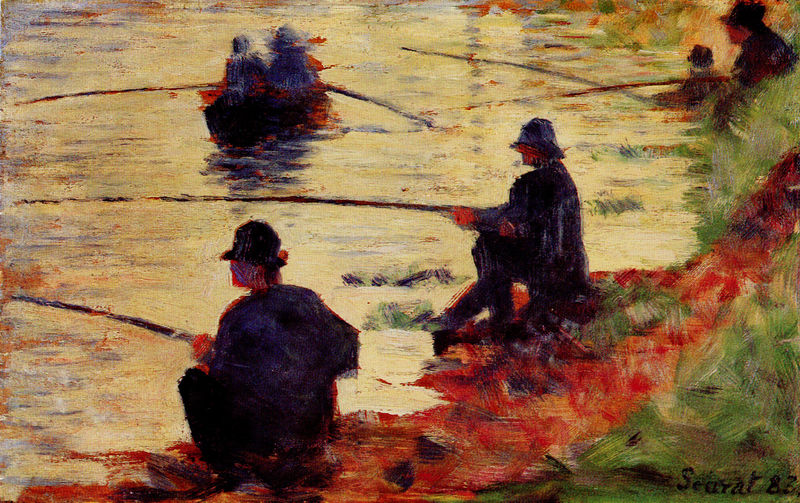
Titel: Les Pêcheurs à la ligne
Künstler: Georges Pierre Seurat
Standort: Troyes
Institution: Musée d'Art Moderne
Schlagwörter: blau, dunkel, gemälde, mann, wasser, weiß, fluss, gelb, grün, impressionismus, landschaft, menschen, see, ufer, abend, frankreich, grau, hut, hüte, köpfe, licht, männer, nacht, orange, schwarz, gras, rot, wiese, signatur, öl, kalt, spiegelung, gewässer, pastos, wasserspiegelung, sitzend, boot, ruder, schiff, strand, wellen, fischer, pointilismus, datierung, abstrakt, farbe, herbst, figuren, böschung, monet, ruderboot, ruderer, rudern, jahreszahl, indigo, angel, gestalten, jahr, köder, seurat, fische, angler, angeln, fischen, georges seurat, angelruten, ruten, flammend, engler, licxht, siztend